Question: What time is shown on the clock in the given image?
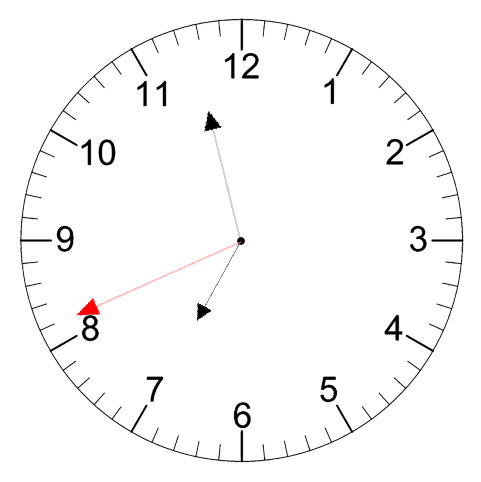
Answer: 06:57:41